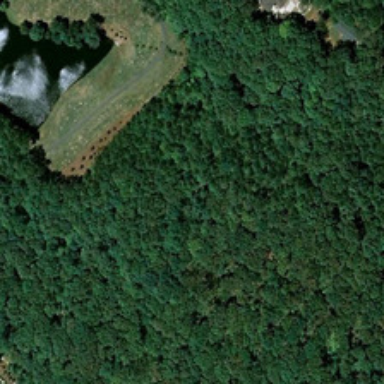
Many green trees are in a forest near a pond .